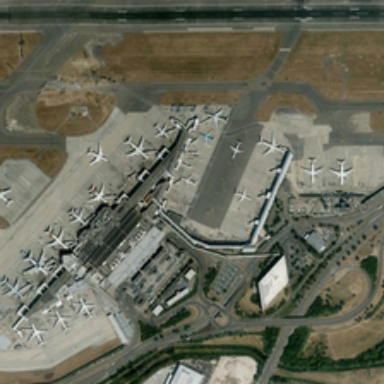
Many planes are near a large building in an airport .